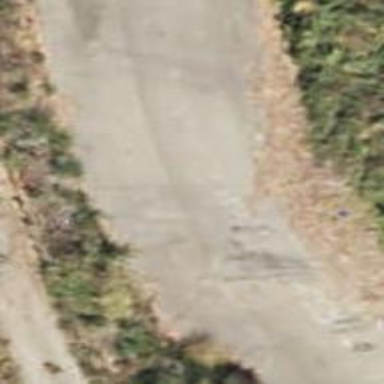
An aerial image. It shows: Track road.